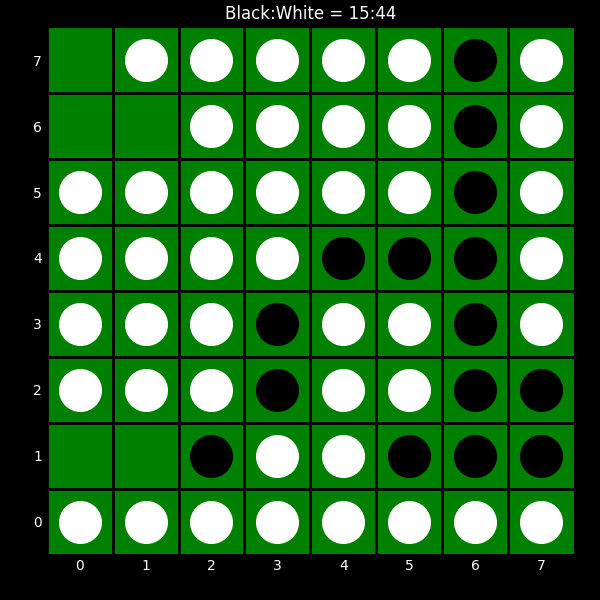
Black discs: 15
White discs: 44